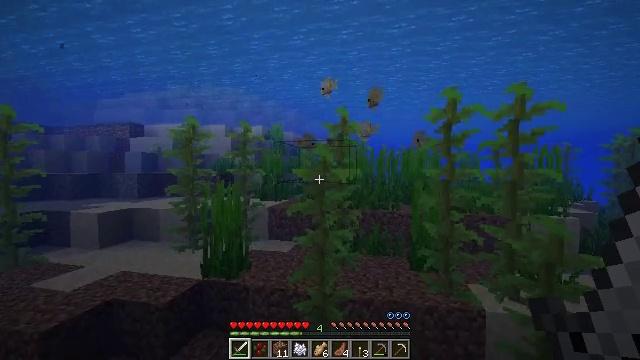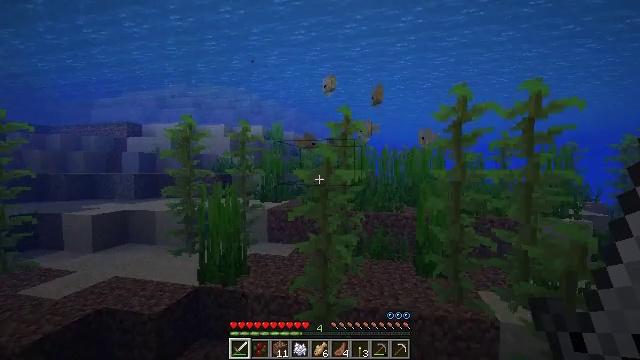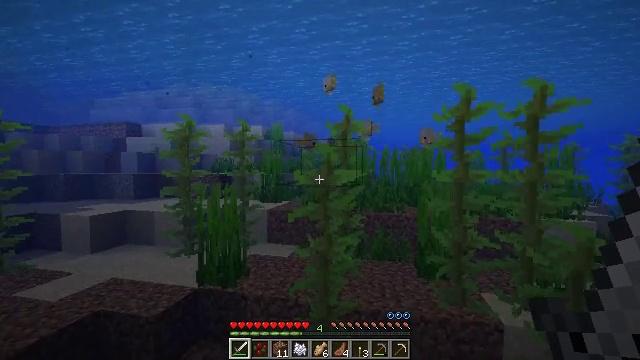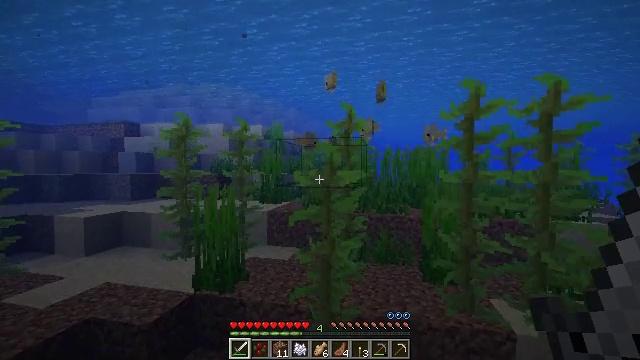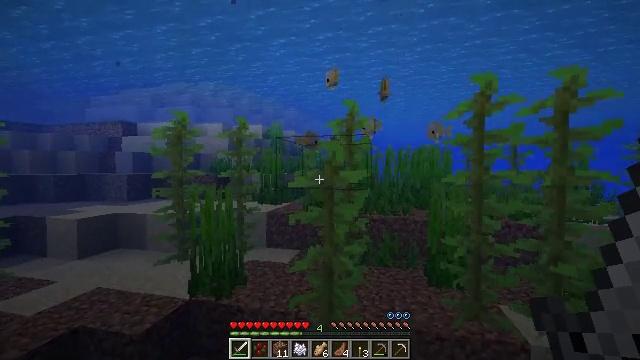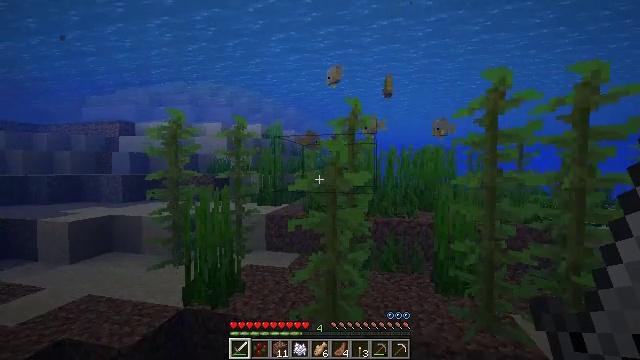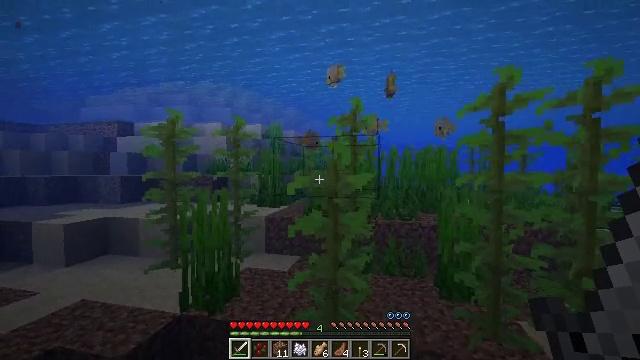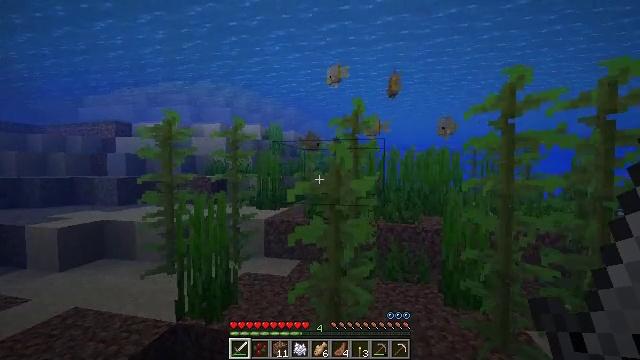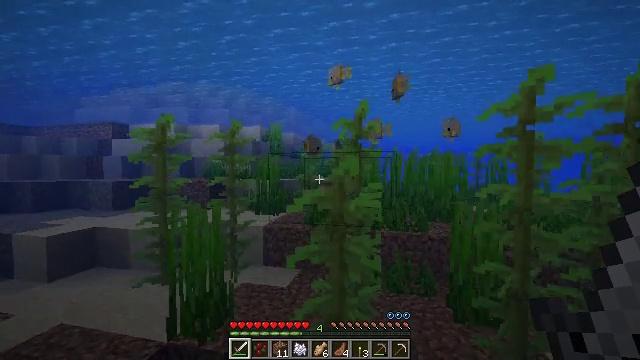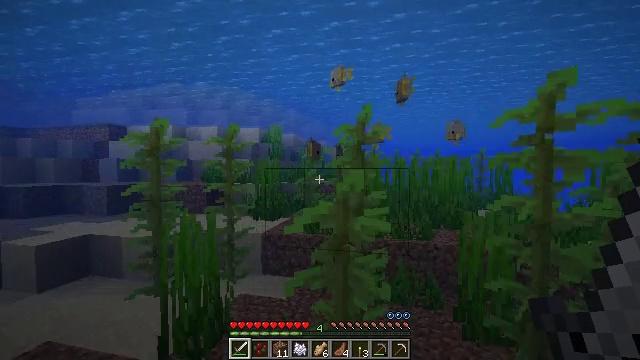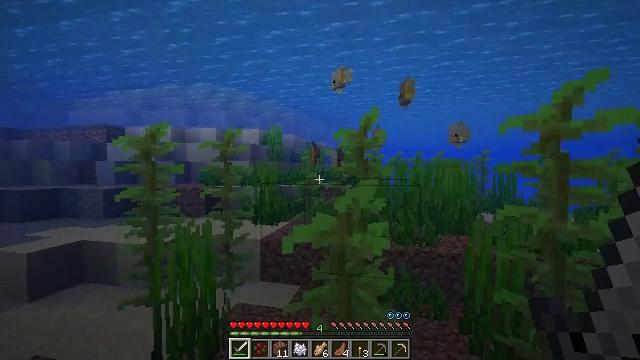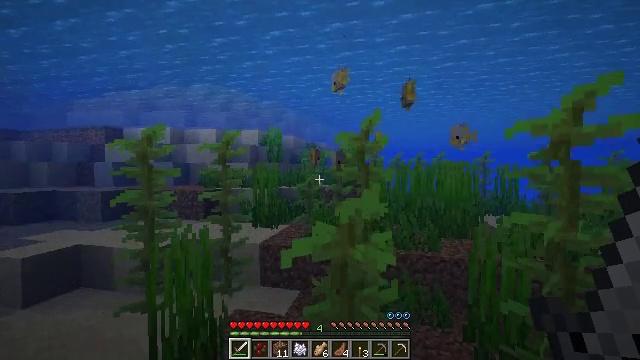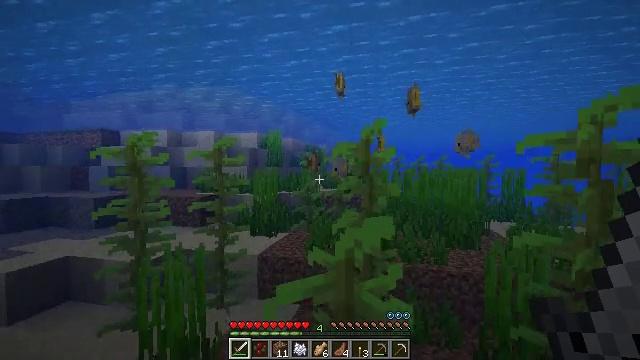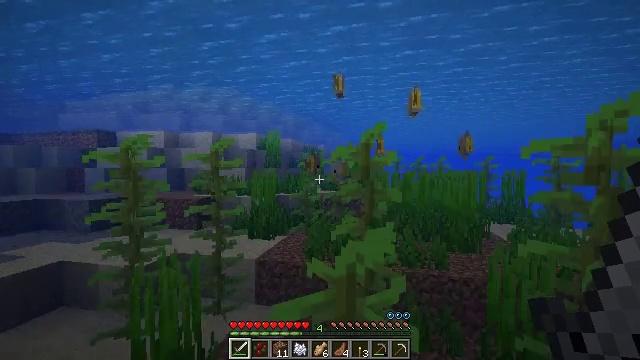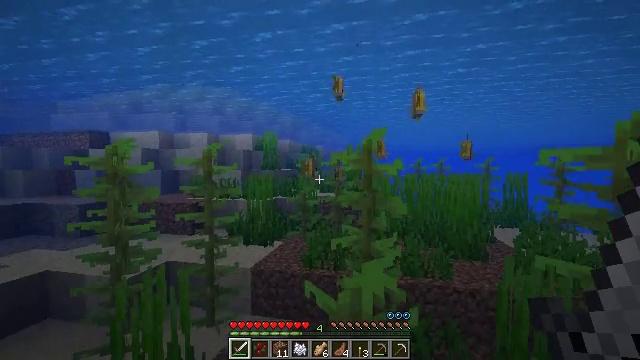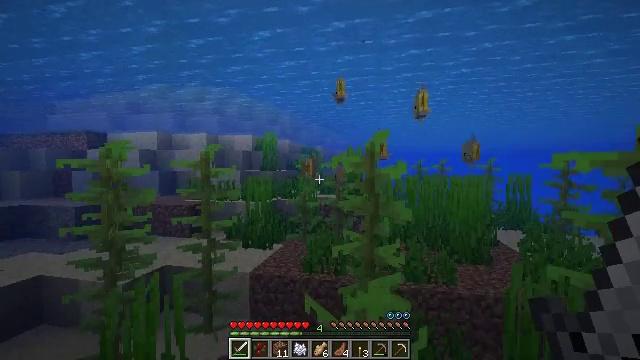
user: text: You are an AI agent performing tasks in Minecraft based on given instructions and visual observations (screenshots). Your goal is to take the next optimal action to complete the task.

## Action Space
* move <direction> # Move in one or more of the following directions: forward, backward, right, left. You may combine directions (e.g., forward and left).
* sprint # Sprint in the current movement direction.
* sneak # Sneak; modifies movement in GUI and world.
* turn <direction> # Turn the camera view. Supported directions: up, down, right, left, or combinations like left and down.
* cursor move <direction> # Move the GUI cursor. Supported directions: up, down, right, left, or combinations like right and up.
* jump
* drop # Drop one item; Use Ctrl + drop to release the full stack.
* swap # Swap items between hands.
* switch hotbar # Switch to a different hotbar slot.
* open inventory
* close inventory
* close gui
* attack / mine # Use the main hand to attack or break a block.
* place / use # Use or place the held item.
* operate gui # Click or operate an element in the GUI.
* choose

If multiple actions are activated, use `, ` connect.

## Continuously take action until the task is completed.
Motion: motion action
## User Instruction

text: Hunt fish.
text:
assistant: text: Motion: move forward
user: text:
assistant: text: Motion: move forward
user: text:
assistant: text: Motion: move forward
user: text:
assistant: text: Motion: move forward
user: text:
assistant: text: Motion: move forward, jump
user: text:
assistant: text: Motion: move forward, jump
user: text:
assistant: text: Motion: move forward, jump
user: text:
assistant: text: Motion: move forward, jump
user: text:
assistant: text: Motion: move forward, jump
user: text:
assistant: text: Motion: move forward, jump
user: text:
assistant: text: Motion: move forward, jump
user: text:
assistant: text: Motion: move forward, jump
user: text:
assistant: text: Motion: move forward
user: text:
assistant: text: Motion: move forward
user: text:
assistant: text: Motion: move forward
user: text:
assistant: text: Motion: move forward
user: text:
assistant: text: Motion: move forward
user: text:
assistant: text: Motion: move forward
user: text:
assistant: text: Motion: move forward, turn left
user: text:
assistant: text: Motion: move forward, turn left
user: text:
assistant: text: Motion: move forward, turn left
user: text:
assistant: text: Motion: move forward, sprint
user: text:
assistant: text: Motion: move forward, sprint
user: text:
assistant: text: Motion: move forward, sprint
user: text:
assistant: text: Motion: move forward, sprint
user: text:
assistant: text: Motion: move forward, sprint
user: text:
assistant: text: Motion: move forward, sprint
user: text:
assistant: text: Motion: move forward
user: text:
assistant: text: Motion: move forward
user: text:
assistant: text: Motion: move forward, jump